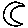
Label: moon